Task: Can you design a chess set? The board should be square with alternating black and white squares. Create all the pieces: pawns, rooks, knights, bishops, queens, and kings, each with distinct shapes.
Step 1370:
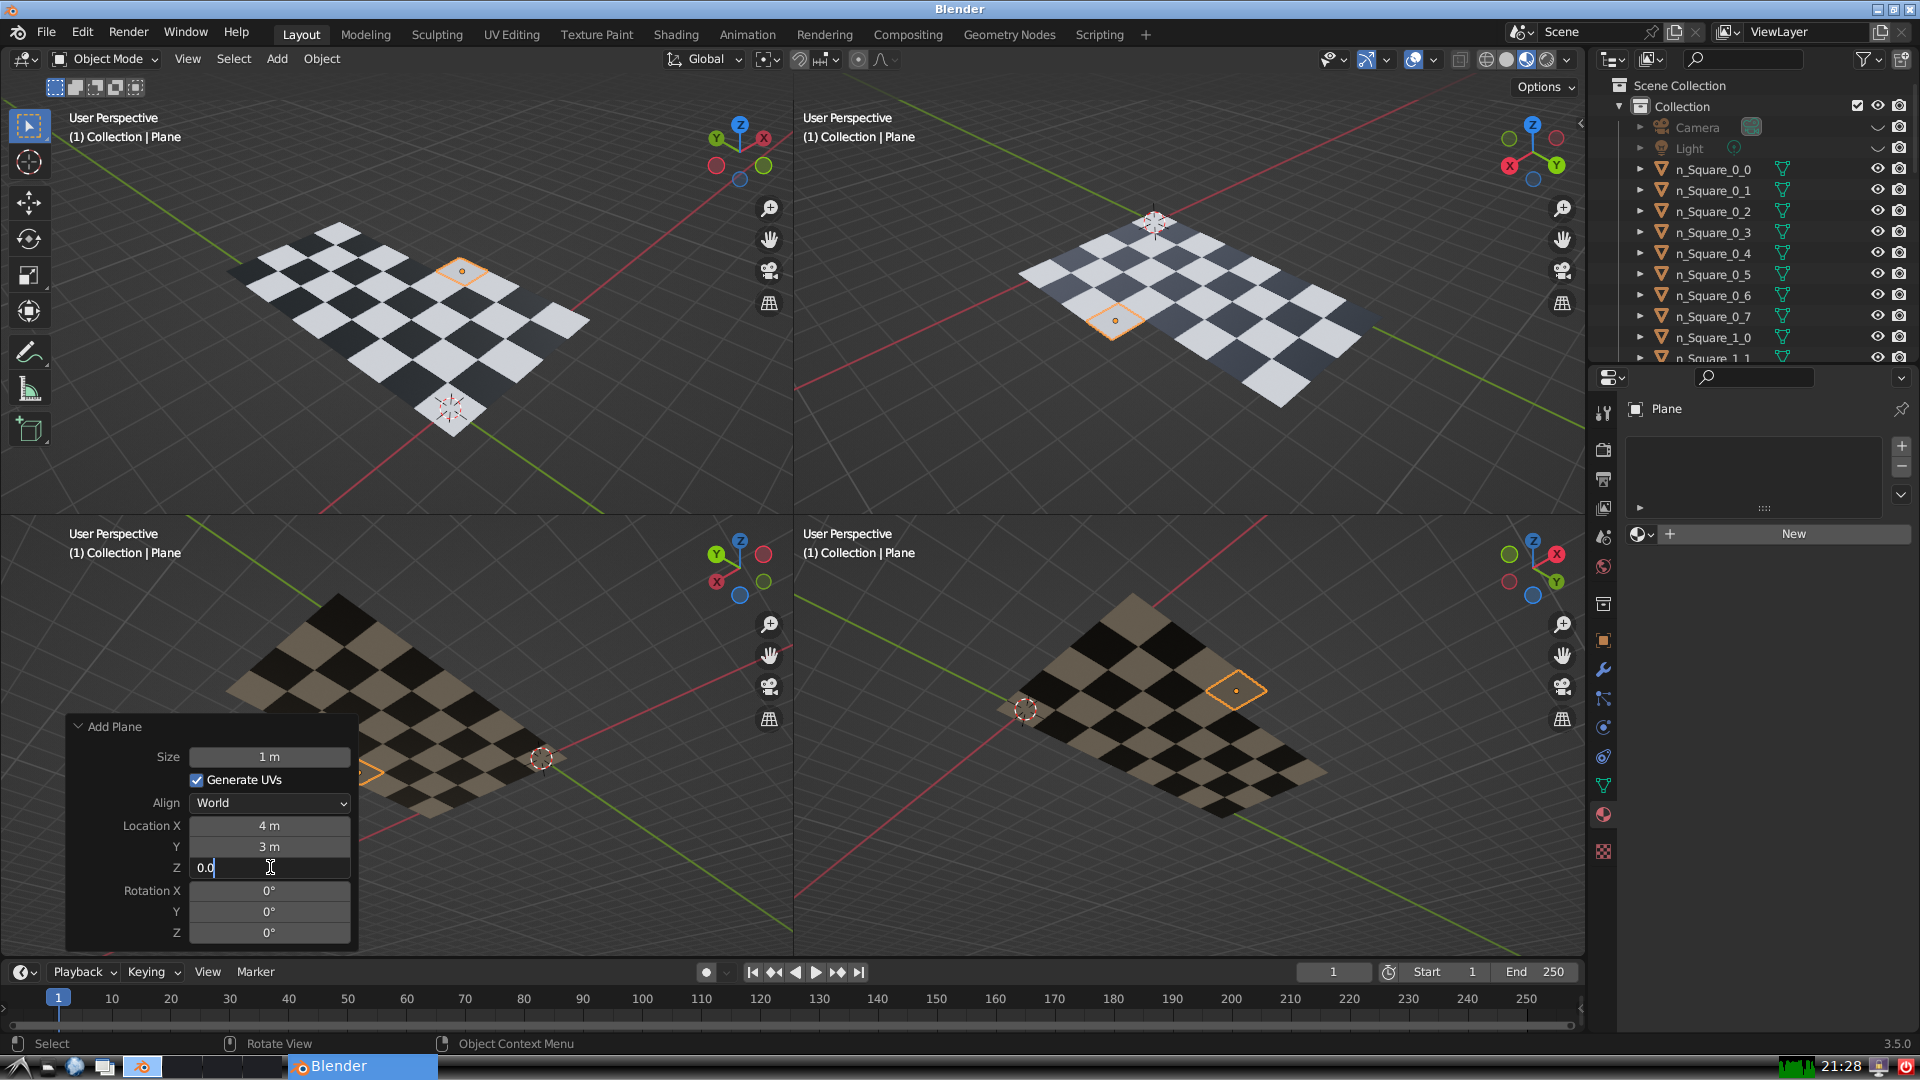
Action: {"key_press": ['Return']}